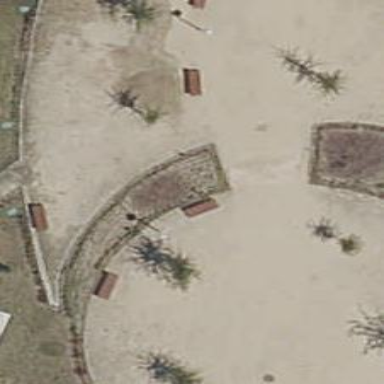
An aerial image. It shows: Bench.